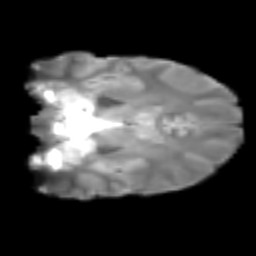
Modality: T2w
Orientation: coronal
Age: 20
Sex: female
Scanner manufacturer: siemens
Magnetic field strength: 3 T
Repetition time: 2.3 s
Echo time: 0.085 s